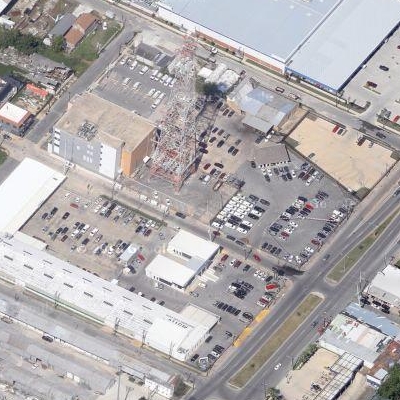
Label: gParking